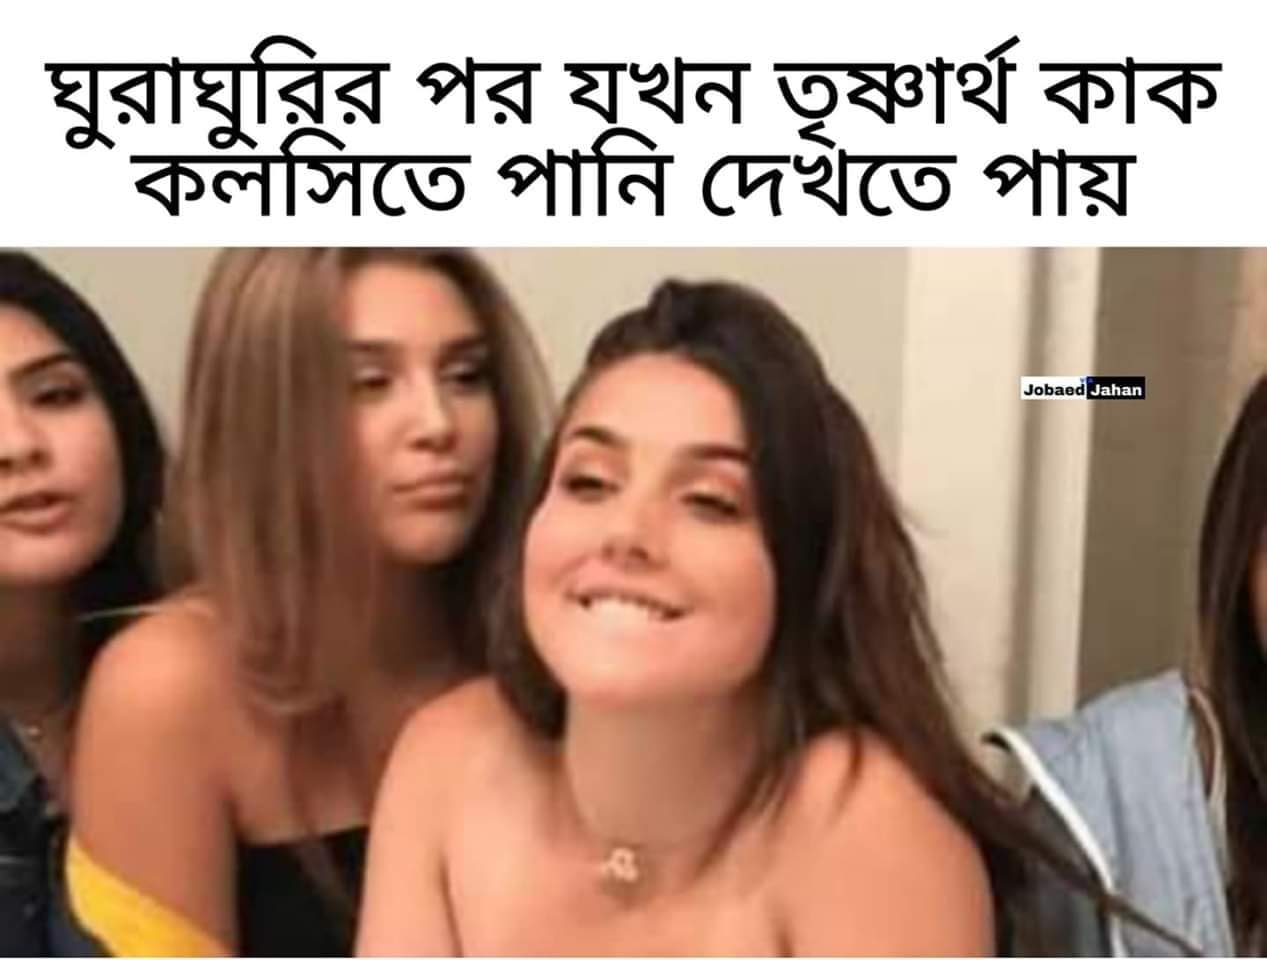
Text: ঘুরাঘুরির  পর যখন তৃষ্ণার্থ কাক কলসিতে পানি দেখতে পায়
Label: Hate
Hate category: Personal Offence
Targeted group: Individual